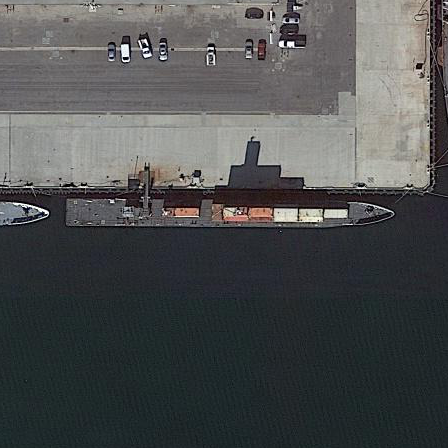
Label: civil